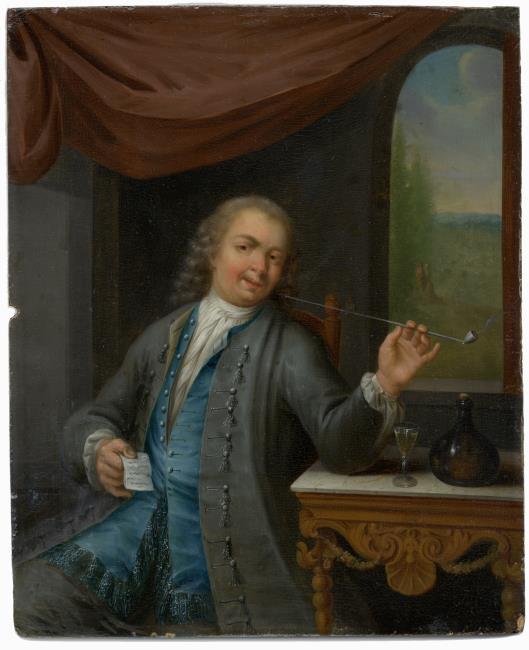
Title: Portrait of a man smoking
Artist: Anoniem (Noordelijke Nederlanden (historische regio)) eerste helft 18e eeuw
Latest date: 1800
Genre: painting
Iconography: Tobacco
Keywords: man's portrait, interior as background, background view of landscape, three-quarter length, sitting, body facing left, head to the right, facing front, smoking (activity), pipe, letter in the hand, curtain